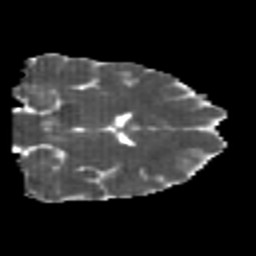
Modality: MD
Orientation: coronal
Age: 22
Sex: male
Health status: healthy
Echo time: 0.074 s